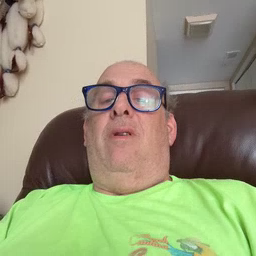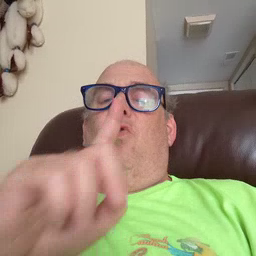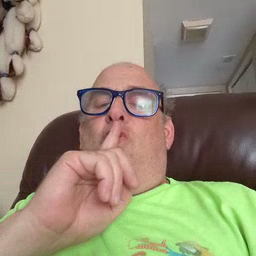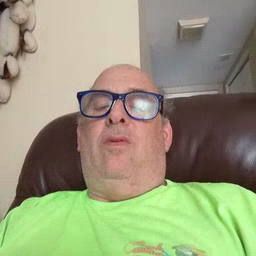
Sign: shhh